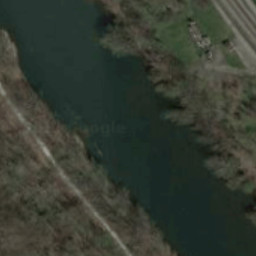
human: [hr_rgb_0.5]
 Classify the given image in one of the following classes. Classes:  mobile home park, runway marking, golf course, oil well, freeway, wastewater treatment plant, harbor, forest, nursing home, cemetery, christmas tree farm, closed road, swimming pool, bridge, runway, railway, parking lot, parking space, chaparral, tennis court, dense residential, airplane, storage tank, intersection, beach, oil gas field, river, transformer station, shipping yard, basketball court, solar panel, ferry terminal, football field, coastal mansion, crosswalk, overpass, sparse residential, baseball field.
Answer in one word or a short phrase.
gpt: river